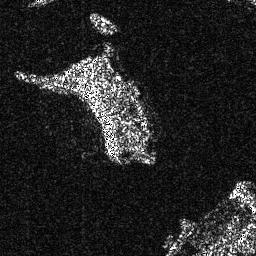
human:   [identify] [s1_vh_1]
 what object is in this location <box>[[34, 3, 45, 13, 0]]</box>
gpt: <ref>1 medium ship at the top</ref>